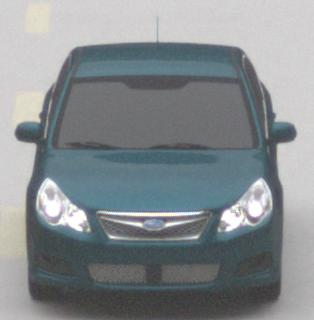
Make: Subaru
Model: Legacy 2.0R
Detailed model: Legacy (IV) Limousine
Model produced from: 2007/09
Model produced until: 2008/10
Doors: 4
Color: blue
Road condition: dry road
Daytime: midday
Contrast: low contrast